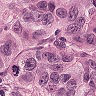
Metastatic tissue present: yes